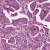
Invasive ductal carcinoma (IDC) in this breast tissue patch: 1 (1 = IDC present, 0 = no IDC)